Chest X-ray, PA view. Patient: 56 years old, sex F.
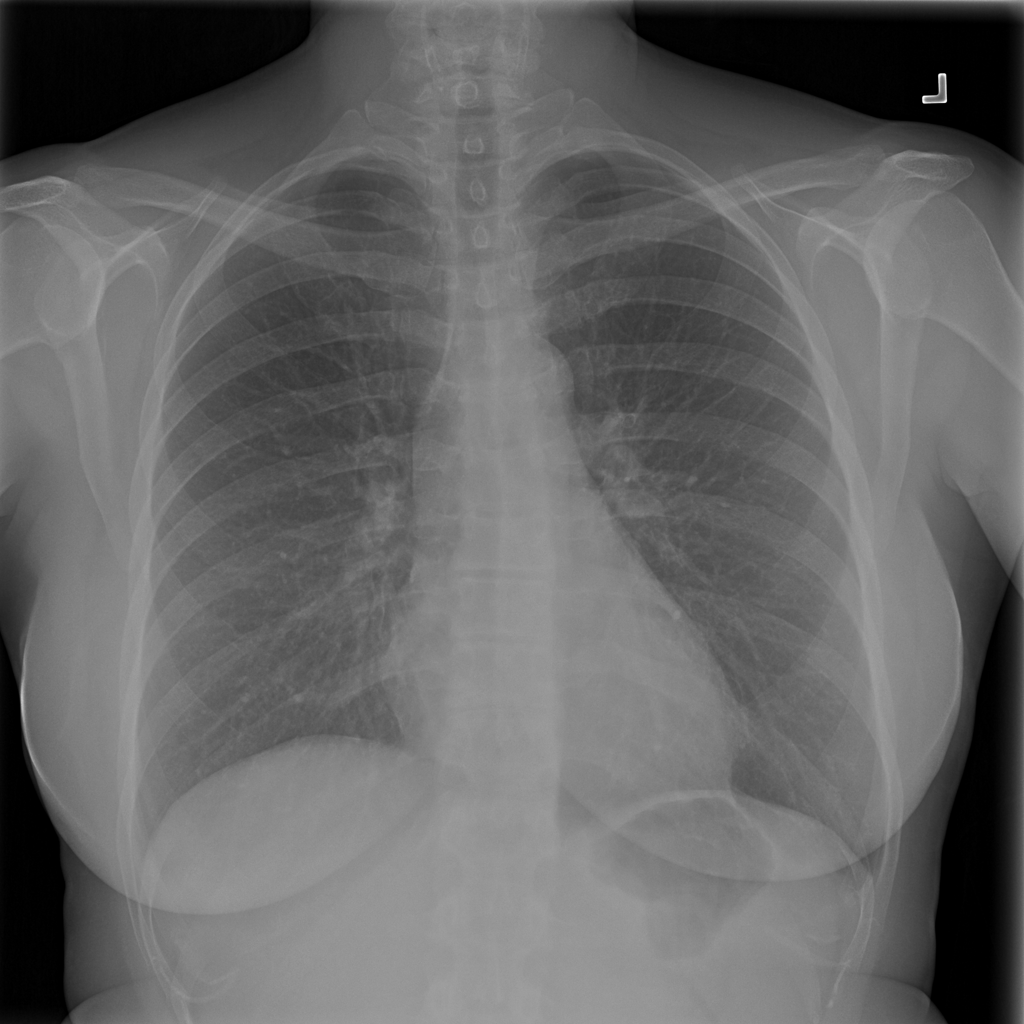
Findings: No Finding